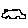
Label: car